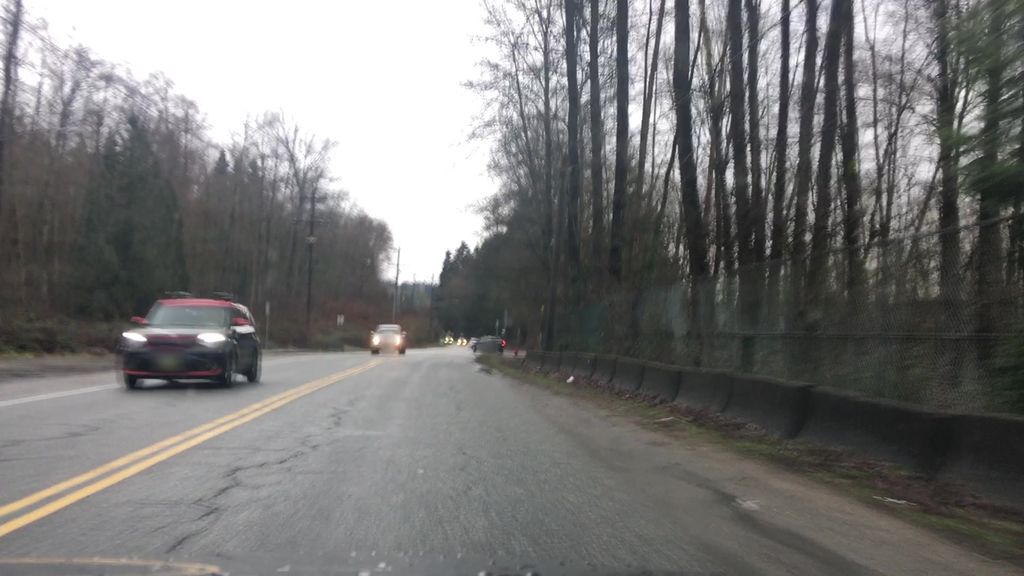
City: vancouver